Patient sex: M
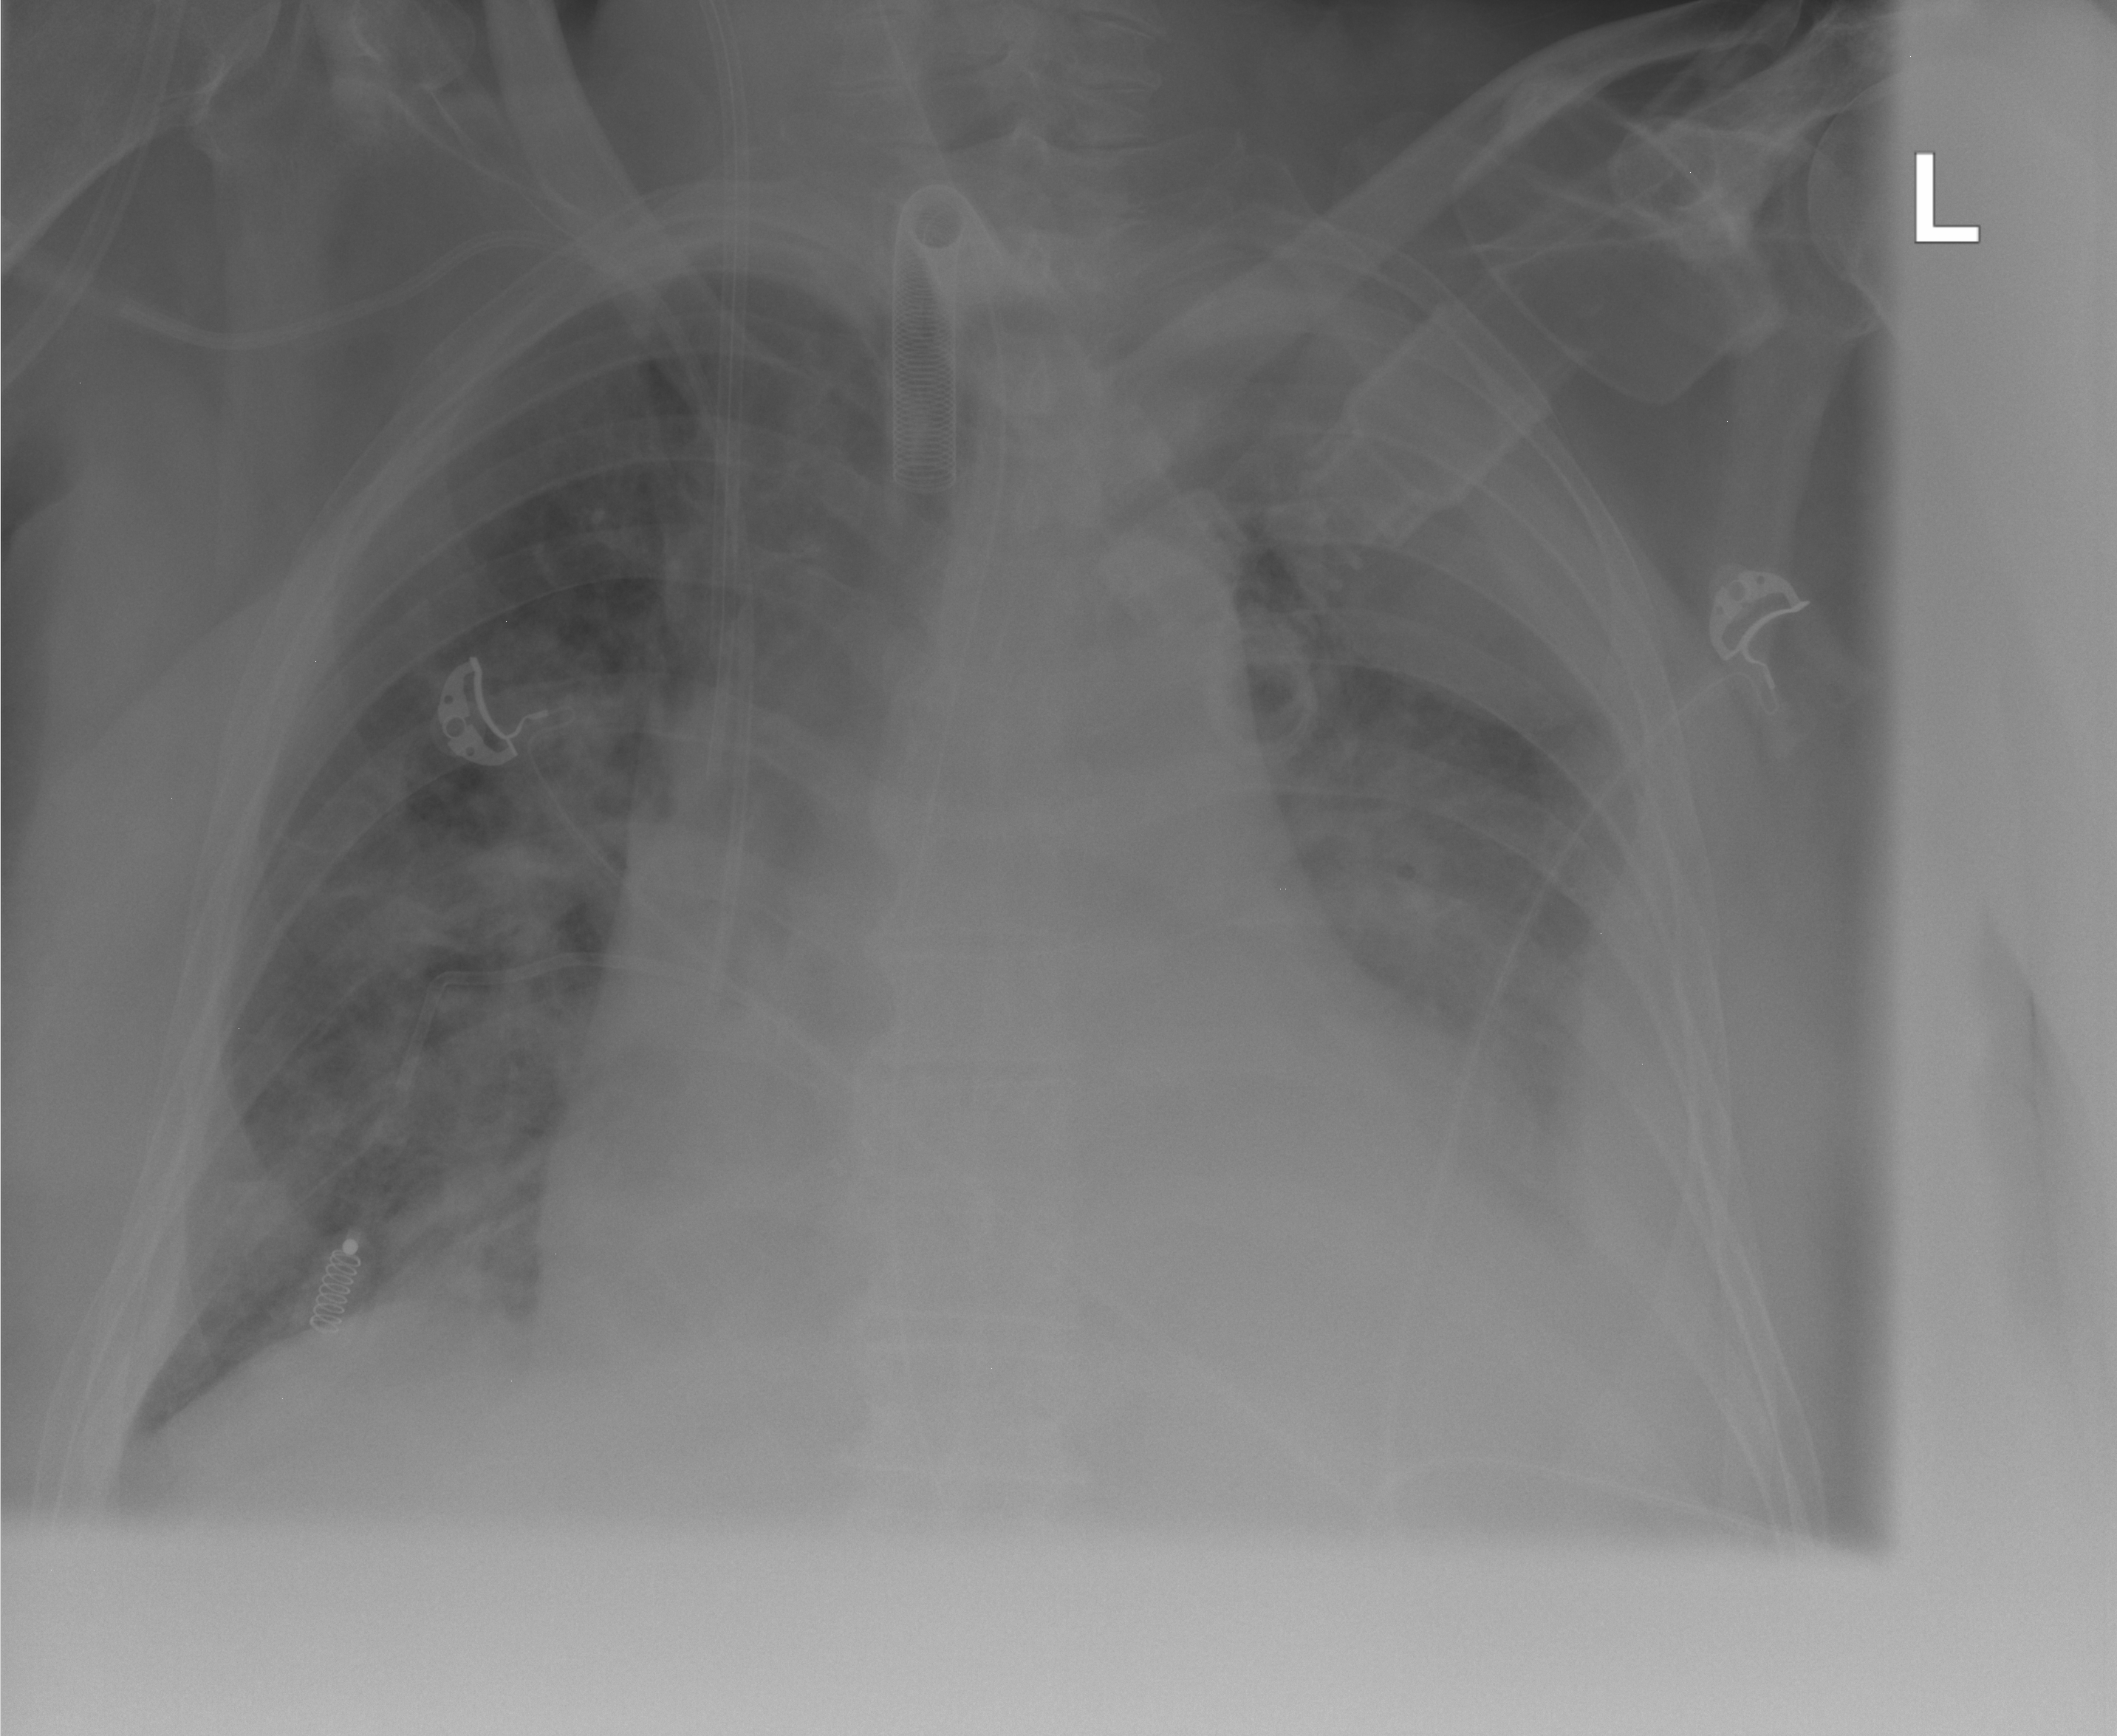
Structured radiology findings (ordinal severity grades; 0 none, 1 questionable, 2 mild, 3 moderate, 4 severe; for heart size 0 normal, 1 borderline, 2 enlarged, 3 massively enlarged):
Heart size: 3
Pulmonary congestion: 2
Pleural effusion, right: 0
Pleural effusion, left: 3
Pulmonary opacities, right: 3
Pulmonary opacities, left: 3
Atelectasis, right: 3
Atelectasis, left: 0